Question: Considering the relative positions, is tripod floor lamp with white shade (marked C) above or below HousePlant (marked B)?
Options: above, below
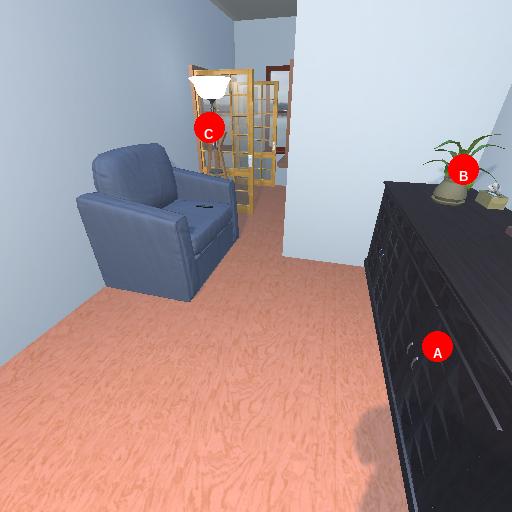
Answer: above